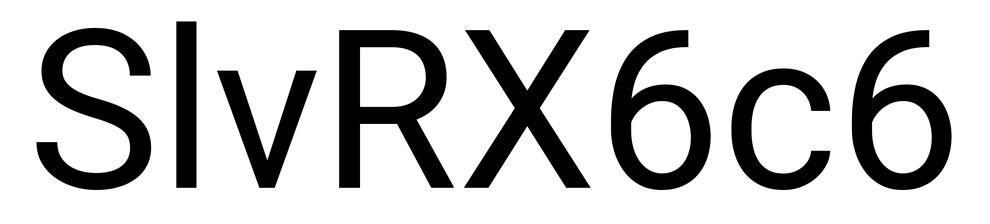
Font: Roboto_Regular